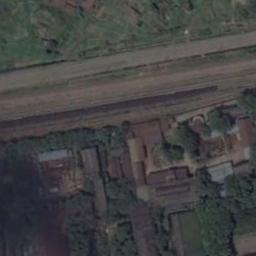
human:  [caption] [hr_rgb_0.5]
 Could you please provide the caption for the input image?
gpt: These railways have some houses on one side of the railways .

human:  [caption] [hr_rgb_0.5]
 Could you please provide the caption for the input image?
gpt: The railway is next to some trees and houses .

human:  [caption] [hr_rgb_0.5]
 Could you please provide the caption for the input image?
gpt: There are several buildings beside the railway .

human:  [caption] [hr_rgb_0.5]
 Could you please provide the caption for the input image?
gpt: Both sides of the railway are neat trees .

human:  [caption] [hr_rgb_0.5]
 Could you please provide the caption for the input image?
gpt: There are some green trees and buildings beside the railway .